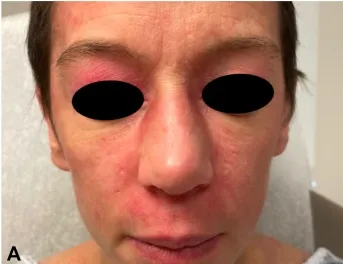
Face.
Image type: medical_photograph (other_medical_photograph)